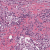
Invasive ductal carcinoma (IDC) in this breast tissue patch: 1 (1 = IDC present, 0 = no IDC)